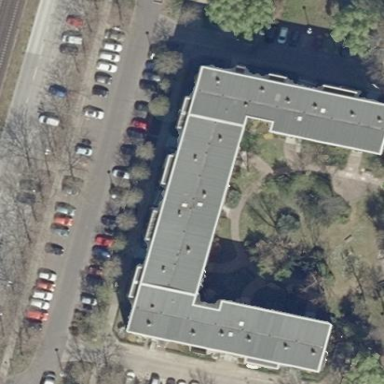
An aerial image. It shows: Building with apartments and flat roof.